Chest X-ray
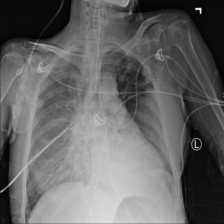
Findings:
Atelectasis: positive
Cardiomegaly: negative
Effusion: negative
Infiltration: negative
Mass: negative
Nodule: negative
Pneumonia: negative
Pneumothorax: negative
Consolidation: negative
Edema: negative
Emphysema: negative
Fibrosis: negative
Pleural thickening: negative
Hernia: negative